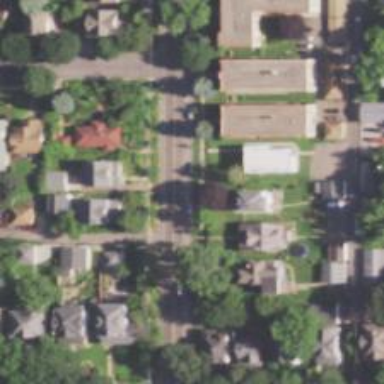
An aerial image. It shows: Alley classified as service road.